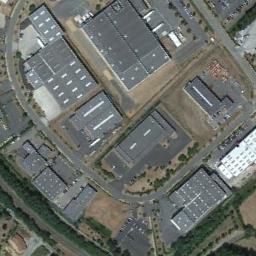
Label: industrial_area